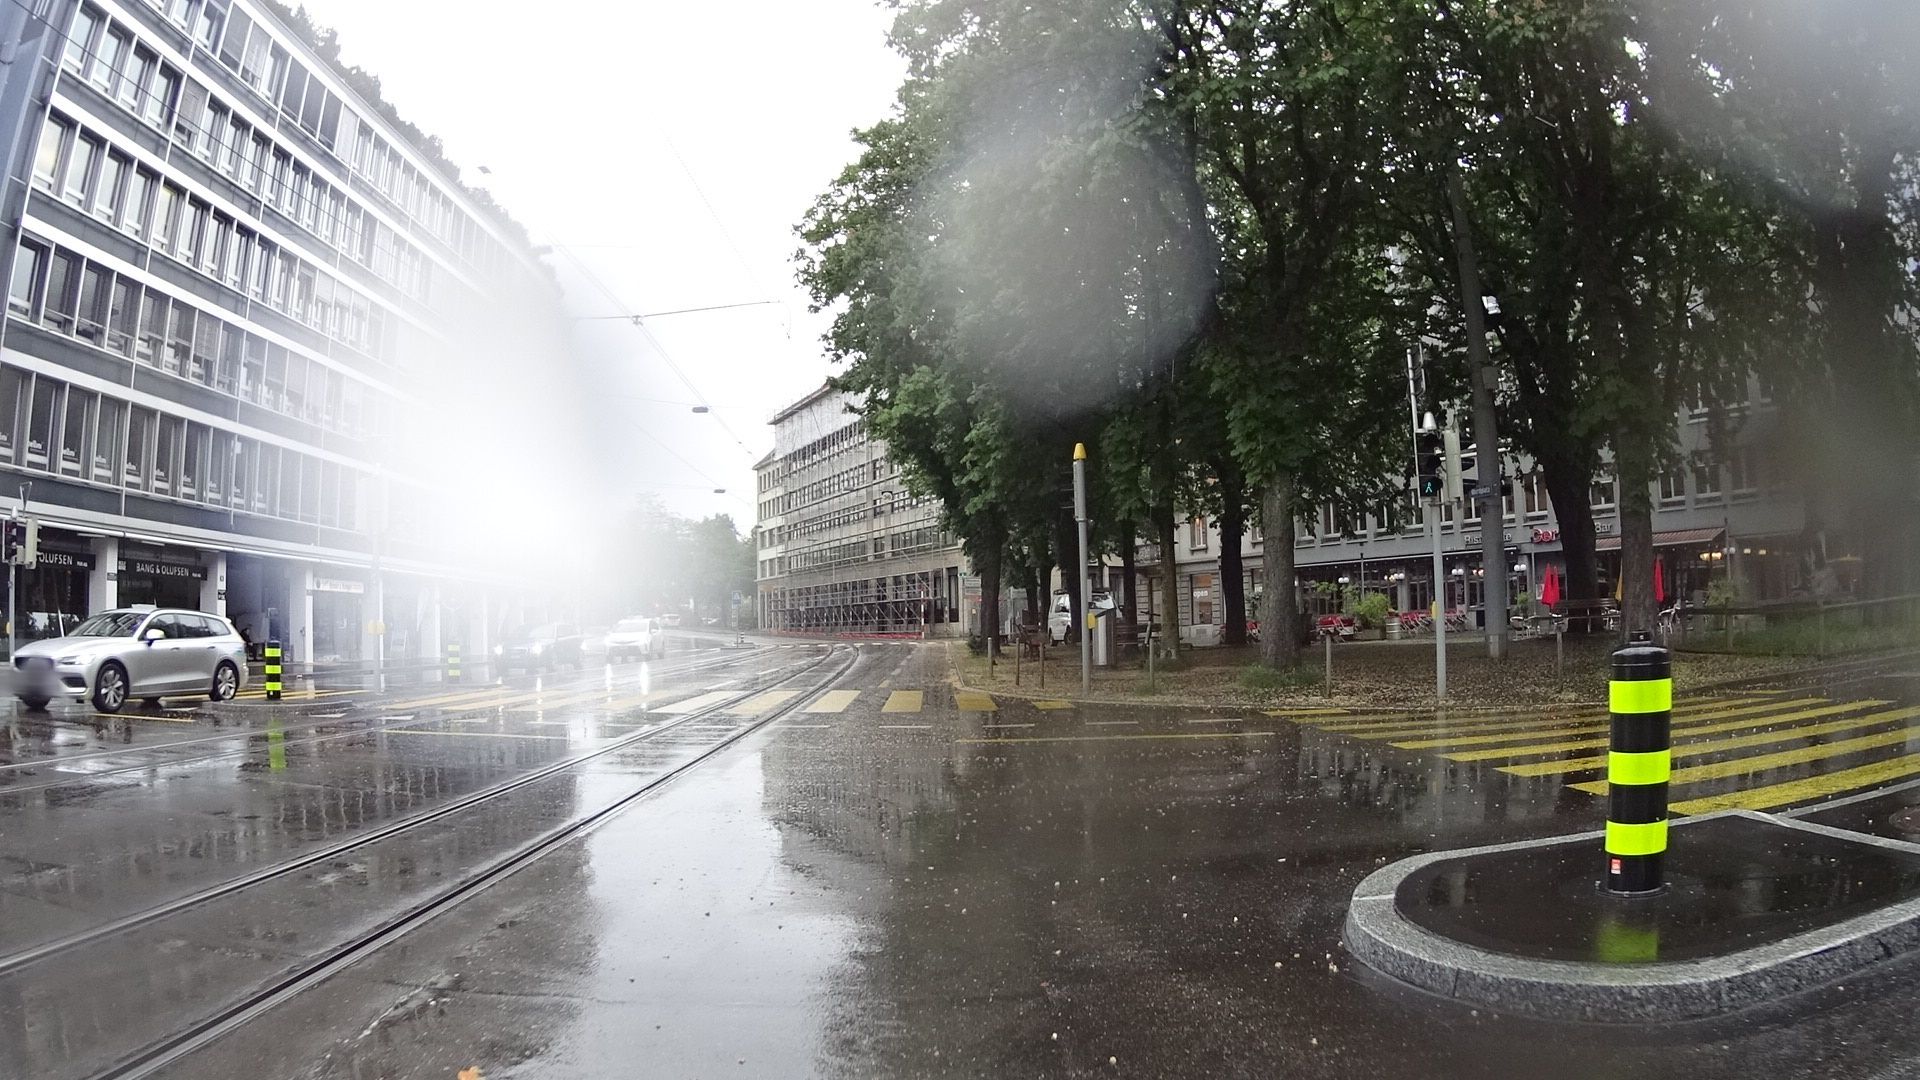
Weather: rainy
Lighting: day
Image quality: slightly poor
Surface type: driving surface
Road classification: footway
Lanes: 1
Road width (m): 3
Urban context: urban centre
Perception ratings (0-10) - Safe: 2.48, Lively: 3.91, Beautiful: 5.9, Boring: 0.44, Depressing: 0.67, Wealthy: 7.01